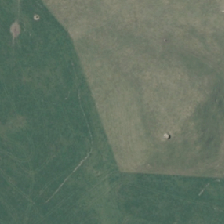
Land cover: shortrotation_cropland